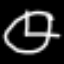
Label: clock